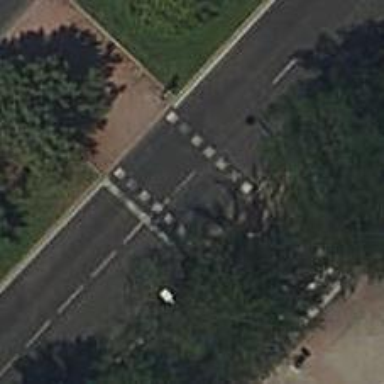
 there are traffic signals and zebra crossing."